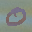
Label: 0